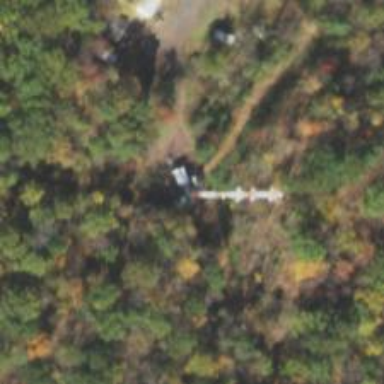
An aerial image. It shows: Mast tower used for communication.